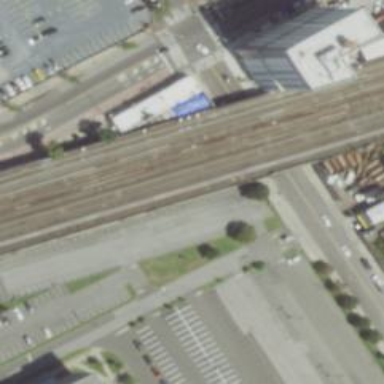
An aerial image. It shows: Electrified rail for trains.